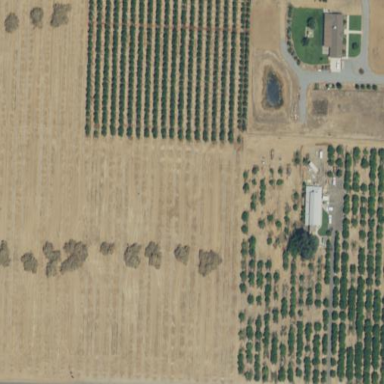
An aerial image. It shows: Orchard.